Question: I have a csv file ('crop_calendar.csv') containing information on development stages of crop in a particular region. Basically each row has the following structure:
'''
crop_name sowing_dat emergence_date flowering_date maturity_date harvest_date
'''
which gives for example:
'''
Winter_wheat 18.08 28.08 24.06 30.07 3.08
Winter_rye 18.08 28.08 15.06 23.07 29.07
Spring_wheat 27.04 10.05 1.07 4.08 7.08
Spring_barley 27.04 12.05 27.06 1.08 5.08
'''
Now, I'd like to put that information in a graphic that looks like that:

Any idea how to do it with lots of crop (rows) and at different locations?
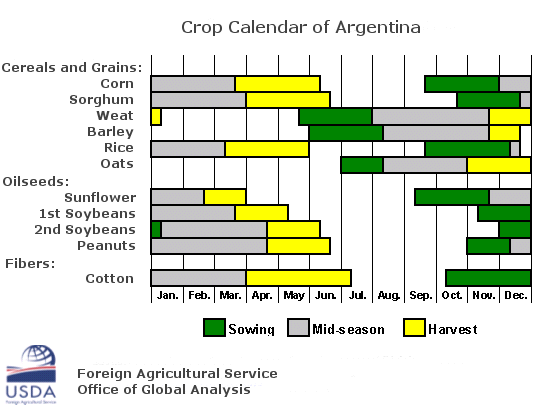
Answer: Here is an example assuming you have the day.of.year() of sowing and the duration (in days) of the three periods for each crop and each country.

'''
#making random numbers reproducible
set.seed(12345)
rawdata <- expand.grid(
Crop = paste("Crop", LETTERS[1:8]),
Country = paste("Country", letters[10:13])
)
#day.of.year of sowing
rawdata$Sowing <- runif(nrow(rawdata), min = 0, max = 365)
#number of days until mid season
rawdata$Midseason <- runif(nrow(rawdata), min = 10, max = 30)
#number of days until harvest
rawdata$Harvest <- runif(nrow(rawdata), min = 20, max = 150)
#number of days until end of harvest
rawdata$Harvest.end <- runif(nrow(rawdata), min = 10, max = 40)
dataset <- data.frame(Crop = character(0), Country = character(0), Period = character(0), Duration = numeric(0))
#sowing around new year
last.day <- rowSums(rawdata[, c("Sowing", "Midseason")])
if(any(last.day >= 365)){
dataset <- rbind(
dataset,
cbind(
rawdata[last.day >= 365, c("Crop", "Country")],
Period = "Sowing",
Duration = last.day[last.day >= 365] - 365
)
)
dataset <- rbind(
dataset,
cbind(
rawdata[last.day >= 365, c("Crop", "Country")],
Period = "Mid-season",
Duration = rawdata$Harvest[last.day >= 365]
)
)
dataset <- rbind(
dataset,
cbind(
rawdata[last.day >= 365, c("Crop", "Country")],
Period = "Harvest",
Duration = rawdata$Harvest.end[last.day >= 365]
)
)
dataset <- rbind(
dataset,
cbind(
rawdata[last.day >= 365, c("Crop", "Country")],
Period = NA,
Duration = 365 - rowSums(rawdata[last.day >= 365, c("Midseason", "Harvest", "Harvest.end")])
)
)
dataset <- rbind(
dataset,
cbind(
rawdata[last.day >= 365, c("Crop", "Country")],
Period = "Sowing",
Duration = 365 - rawdata$Sowing[last.day >= 365]
)
)
rawdata <- rawdata[last.day < 365, ]
}
#mid-season around new year
last.day <- rowSums(rawdata[, c("Sowing", "Midseason", "Harvest")])
if(any(last.day >= 365)){
dataset <- rbind(
dataset,
cbind(
rawdata[last.day >= 365, c("Crop", "Country")],
Period = "Mid-season",
Duration = last.day[last.day >= 365] - 365
)
)
dataset <- rbind(
dataset,
cbind(
rawdata[last.day >= 365, c("Crop", "Country")],
Period = "Harvest",
Duration = rawdata$Harvest.end[last.day >= 365]
)
)
dataset <- rbind(
dataset,
cbind(
rawdata[last.day >= 365, c("Crop", "Country")],
Period = NA,
Duration = 365 - rowSums(rawdata[last.day >= 365, c("Midseason", "Harvest", "Harvest.end")])
)
)
dataset <- rbind(
dataset,
cbind(
rawdata[last.day >= 365, c("Crop", "Country")],
Period = "Sowing",
Duration = rawdata$Midseason[last.day >= 365]
)
)
dataset <- rbind(
dataset,
cbind(
rawdata[last.day >= 365, c("Crop", "Country")],
Period = "Mid-season",
Duration = 365 - rowSums(rawdata[last.day >= 365, c("Sowing", "Midseason")])
)
)
rawdata <- rawdata[last.day < 365, ]
}
#harvest around new year
last.day <- rowSums(rawdata[, c("Sowing", "Midseason", "Harvest", "Harvest.end")])
if(any(last.day >= 365)){
dataset <- rbind(
dataset,
cbind(
rawdata[last.day >= 365, c("Crop", "Country")],
Period = "Harvest",
Duration = last.day[last.day >= 365] - 365
)
)
dataset <- rbind(
dataset,
cbind(
rawdata[last.day >= 365, c("Crop", "Country")],
Period = NA,
Duration = 365 - rowSums(rawdata[last.day >= 365, c("Midseason", "Harvest", "Harvest.end")])
)
)
dataset <- rbind(
dataset,
cbind(
rawdata[last.day >= 365, c("Crop", "Country")],
Period = "Sowing",
Duration = rawdata$Midseason[last.day >= 365]
)
)
dataset <- rbind(
dataset,
cbind(
rawdata[last.day >= 365, c("Crop", "Country")],
Period = "Mid-season",
Duration = rawdata$Harvest[last.day >= 365]
)
)
dataset <- rbind(
dataset,
cbind(
rawdata[last.day >= 365, c("Crop", "Country")],
Period = "Harvest",
Duration = 365 - rowSums(rawdata[last.day >= 365, c("Sowing", "Midseason", "Harvest")])
)
)
rawdata <- rawdata[last.day < 365, ]
}
#no crop around new year
dataset <- rbind(
dataset,
cbind(
rawdata[, c("Crop", "Country")],
Period = NA,
Duration = rawdata$Sowing
)
)
dataset <- rbind(
dataset,
cbind(
rawdata[, c("Crop", "Country")],
Period = "Sowing",
Duration = rawdata$Midseason
)
)
dataset <- rbind(
dataset,
cbind(
rawdata[, c("Crop", "Country")],
Period = "Mid-season",
Duration = rawdata$Harvest
)
)
dataset <- rbind(
dataset,
cbind(
rawdata[, c("Crop", "Country")],
Period = "Harvest",
Duration = rawdata$Harvest.end
)
)
dataset <- rbind(
dataset,
cbind(
rawdata[, c("Crop", "Country")],
Period = NA,
Duration = 365 - rowSums(rawdata[, c("Sowing", "Midseason", "Harvest")])
)
)
Labels <- c("", "Jan.", "Feb.", "Mar.", "Apr.", "May", "Jun.", "Jul.", "Aug.", "Sep.", "Okt.", "Nov.", "Dec.")
Breaks <- cumsum(c(0, 31, 28, 31, 30, 31, 30, 31, 31, 30, 31, 30, 31))
ggplot(dataset, aes(x = Crop, y = Duration, colour = Period, fill = Period)) + geom_bar(stat = "identity") + facet_wrap(~Country) + coord_flip() + scale_fill_manual(values = c("Sowing" = "darkgreen", "Mid-season" = "grey", "Harvest" = "yellow")) + scale_colour_manual(values = c("Sowing" = "black", "Mid-season" = "black", "Harvest" = "black"), guide = "none") + scale_y_continuous("", breaks = Breaks, labels = Labels, limits = c(0, 365)) + theme_bw() + theme(axis.text.x = element_text(hjust = 1))
'''